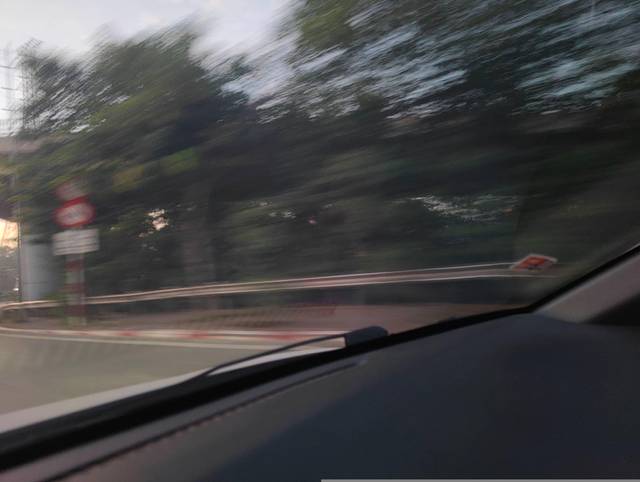
Region: Vietnam
Coordinates: 20.965, 105.848